Aerial crown-view tile of a tropical tree (Barro Colorado Island, Panama), acquired 20250217:
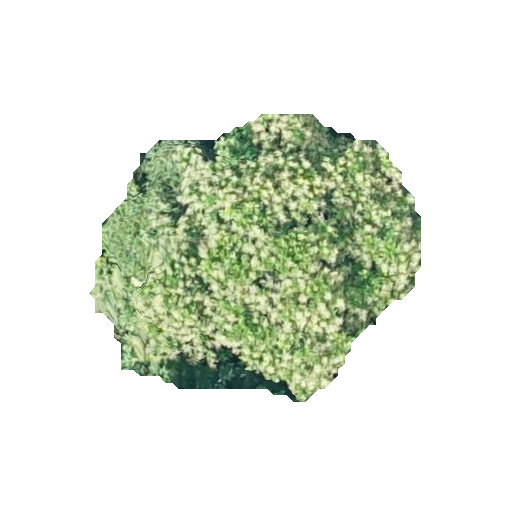
Species: Anacardium excelsum
GBIF accepted scientific name: Anacardium excelsum
Crown area: 102.555 m²